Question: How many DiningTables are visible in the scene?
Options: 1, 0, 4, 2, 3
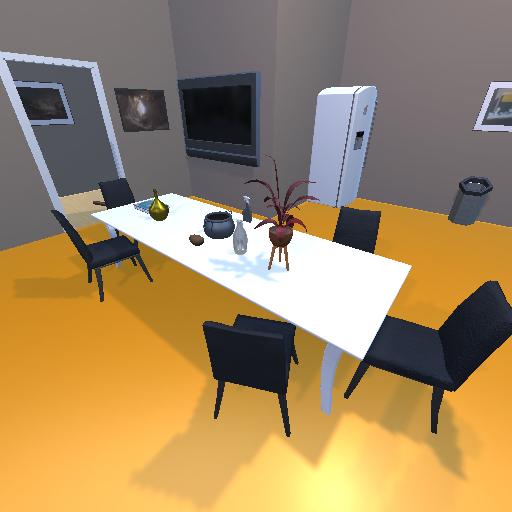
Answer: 1